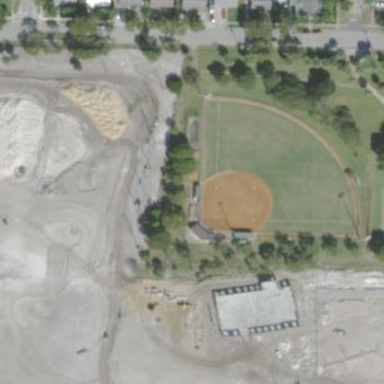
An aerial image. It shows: Softball pitch for leisure and sport activities.